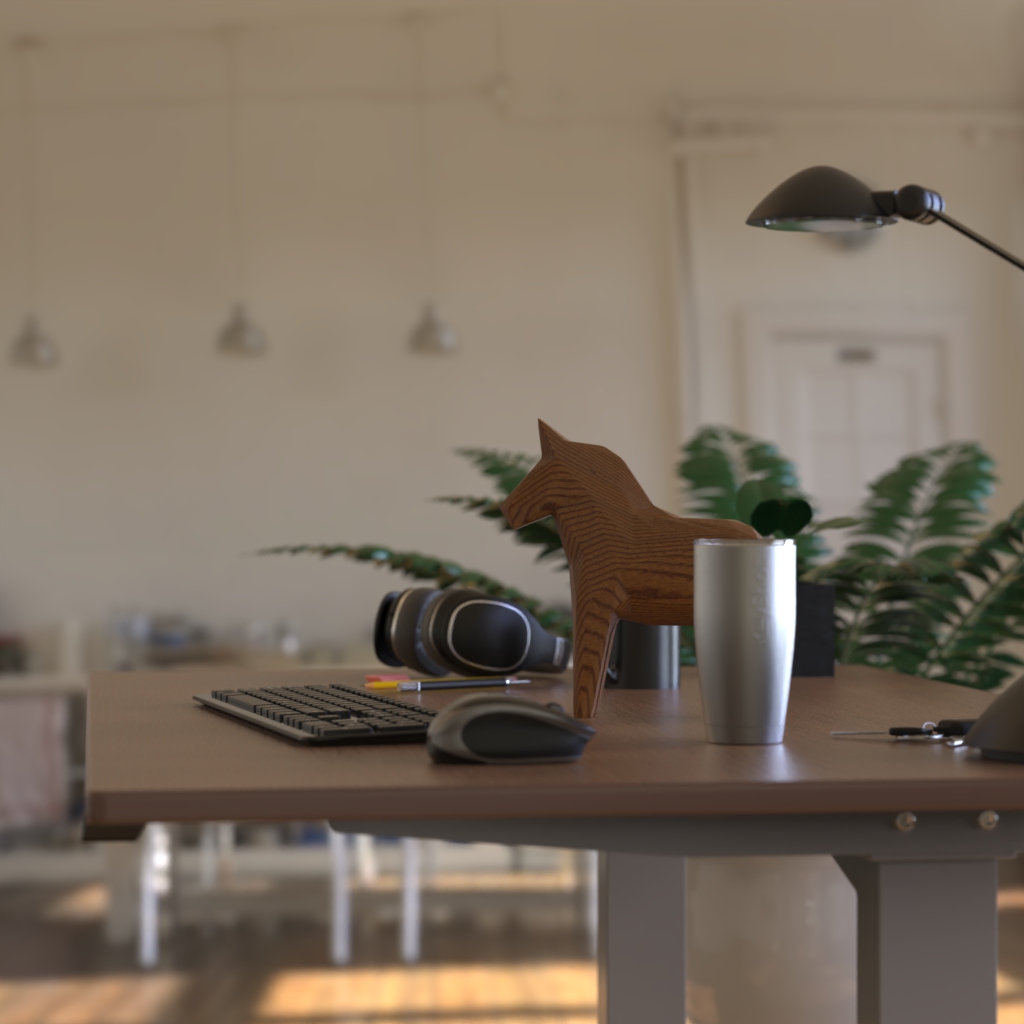
A high quality rendering of a dalahest_oak dalecarlian horse figurine made of varnished dark oak standing on a wooden table in an an apartment with natural bright daylight from windows,wide shot from the left, 100 mm, f 5.6